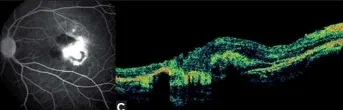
Fluorescein angiography (B, C) reveals an active, subfoveal classic choroidal neovascular membrane with profuse leakage. Blocked choroidal fluorescence due to the overlying hemorrhage is also noted. Optical coherence tomography reveals subfoveal choroidal neovascular membrane and subretinal fluid adjacent to a subretinal scar.
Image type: ophthalmic_imaging (ophthalmic_angiography)